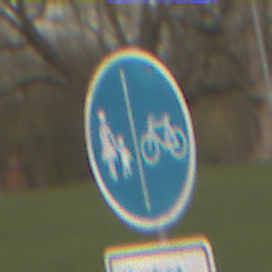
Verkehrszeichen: GetrennterRadUndGehwegRadwegRechts
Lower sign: BesondereFahrzeugeUndTransportgueter6
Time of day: MorningAfternoon
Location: Outdoor (Suburban)
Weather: Overcast
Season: NotSpecified
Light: Natural